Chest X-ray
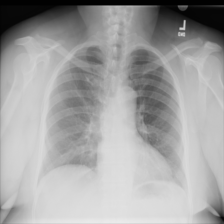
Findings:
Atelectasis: negative
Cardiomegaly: negative
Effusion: negative
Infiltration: negative
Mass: negative
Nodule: negative
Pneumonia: negative
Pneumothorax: negative
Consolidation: negative
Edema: negative
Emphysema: negative
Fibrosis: negative
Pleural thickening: negative
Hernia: negative